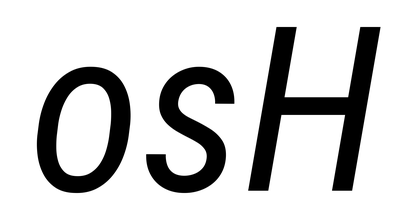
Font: Roboto-Italic_Condensed_Italic